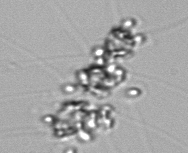
Label: Chaetoceros_didymus_TAG_external_flagellate